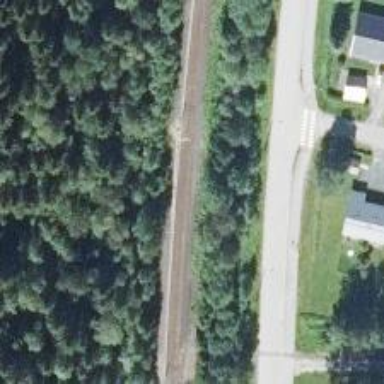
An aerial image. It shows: Continuous rail for railway.